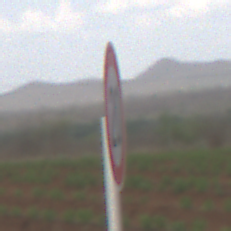
Verkehrszeichen: Geschwindigkeit20
Umgebung: Outdoor, Nature
Tageszeit: Midday
Wetter: PartlyCloudy
Licht: Natural
Jahreszeit: NotSpecified
Kontrast: LowContrast